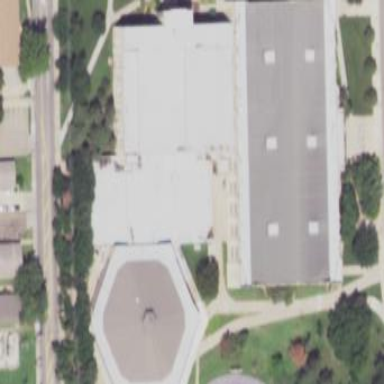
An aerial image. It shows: University building with sports center that includes swimming facility.